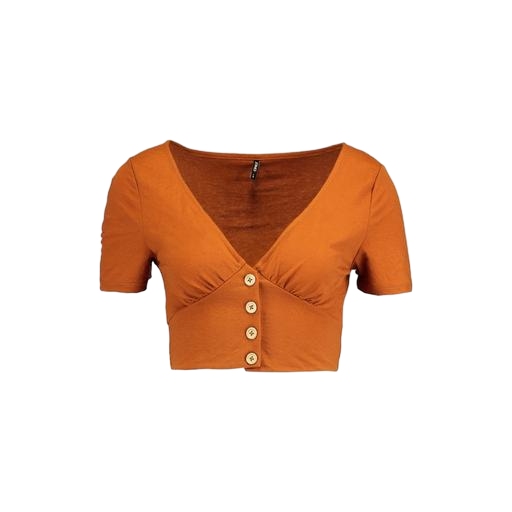
brown v-neck crop top, button up tee, short-sleeve top only macy, white background